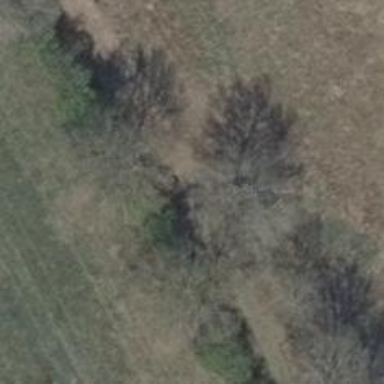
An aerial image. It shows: Abandoned railway next to row of deciduous broadleaved trees.